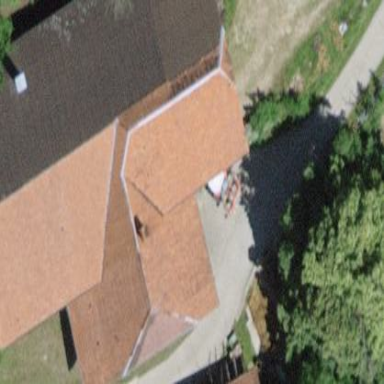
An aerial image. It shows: Farm building.